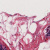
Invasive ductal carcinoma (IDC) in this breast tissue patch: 0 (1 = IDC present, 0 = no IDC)